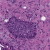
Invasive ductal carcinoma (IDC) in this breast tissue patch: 1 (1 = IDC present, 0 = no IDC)